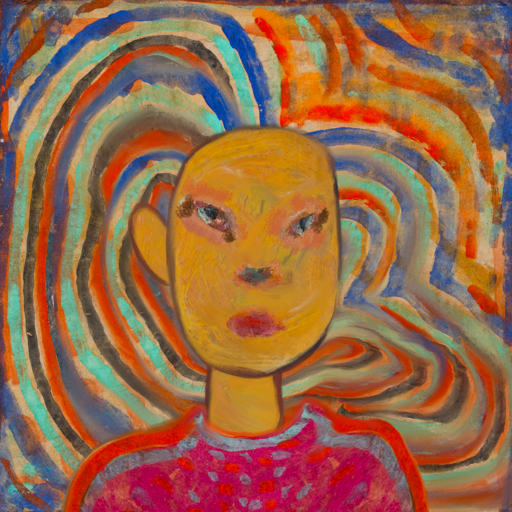
Background: Sisters, Head And Neck Front: After_Raid, Face Front: Boggyland, Bust: Sisters, Hair Front: Blank, Head Accessory: Blank, Second Necklace: Blank, Necklace: Blank, Baby: Blank